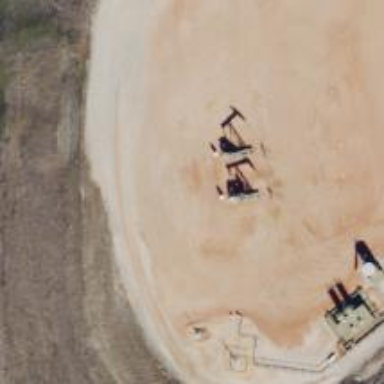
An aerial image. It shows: Petroleum well that is man-made.